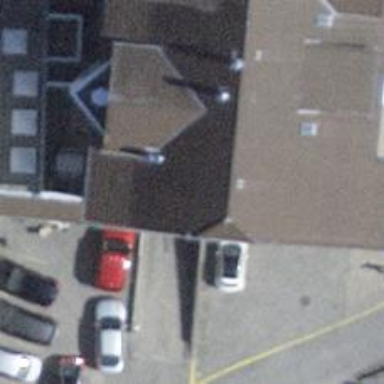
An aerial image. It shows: Parking entrance.